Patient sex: M
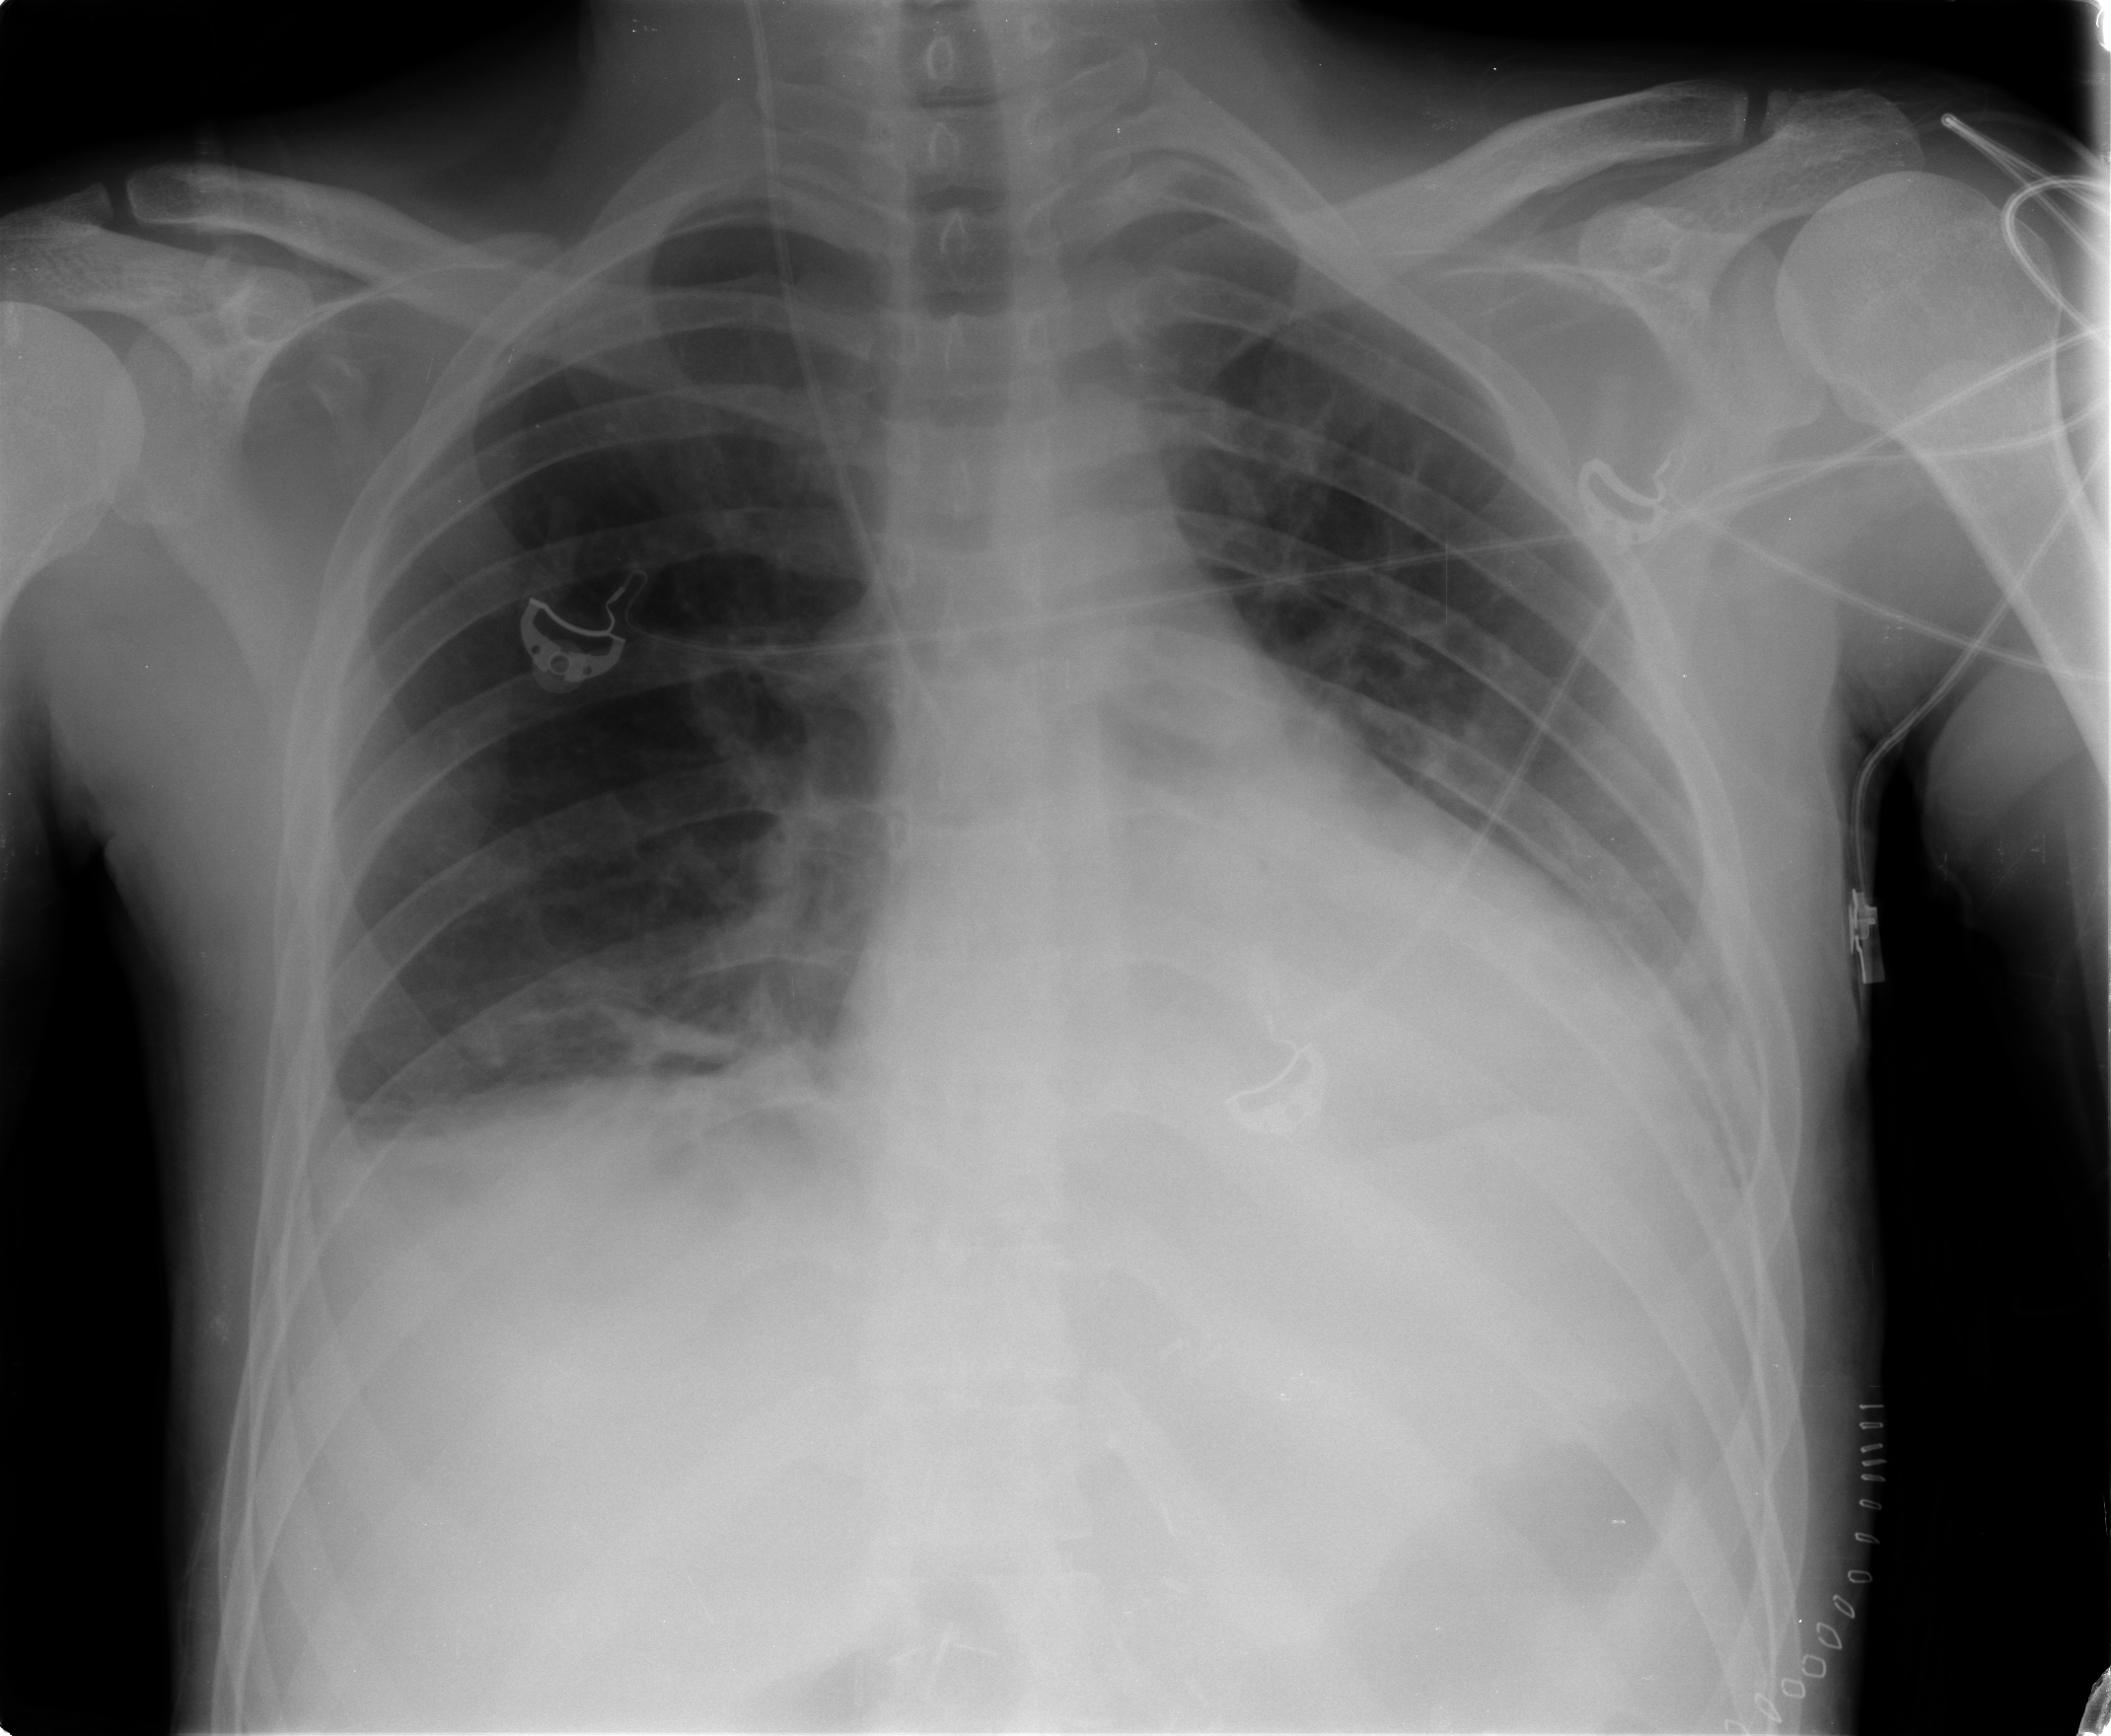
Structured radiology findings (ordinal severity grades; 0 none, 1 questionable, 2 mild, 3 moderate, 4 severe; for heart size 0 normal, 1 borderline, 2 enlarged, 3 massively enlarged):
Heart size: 2
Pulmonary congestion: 0
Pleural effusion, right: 2
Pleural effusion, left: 2
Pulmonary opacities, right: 0
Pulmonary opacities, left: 0
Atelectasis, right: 2
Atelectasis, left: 2